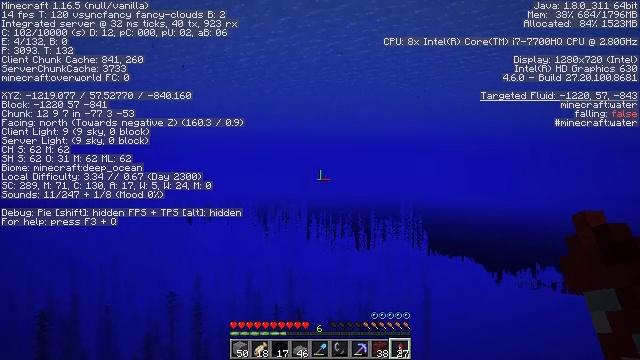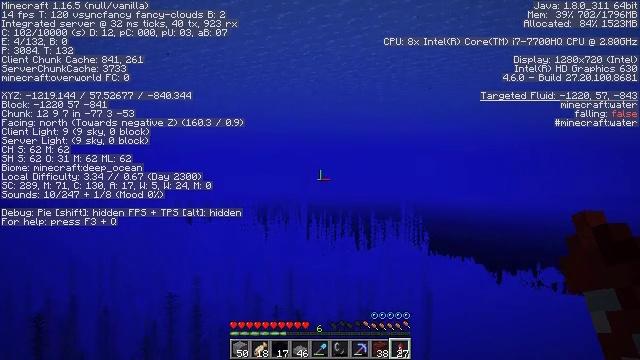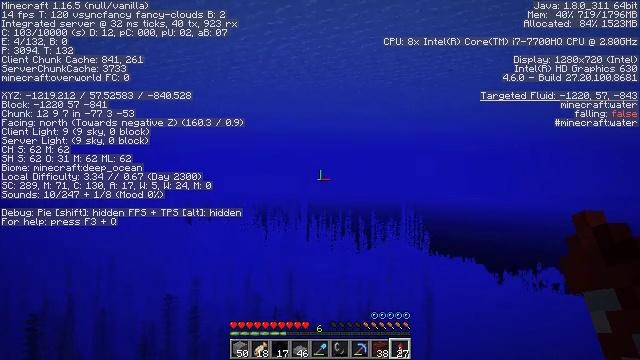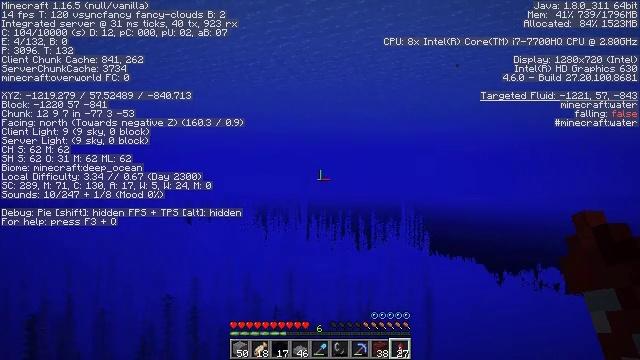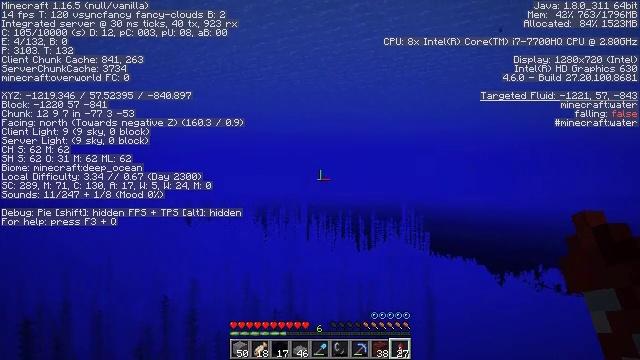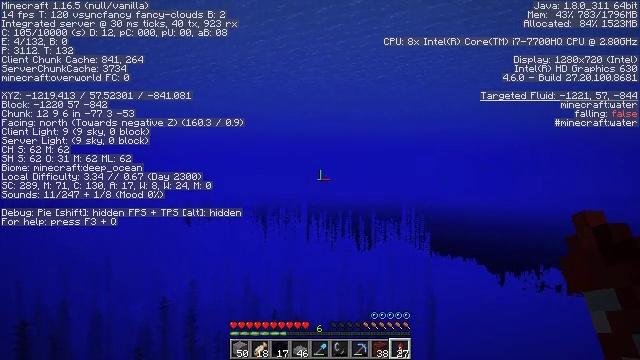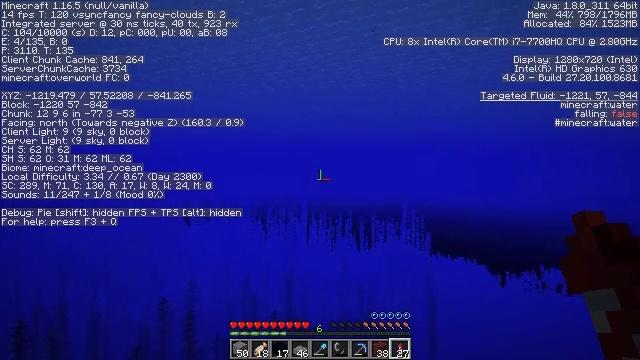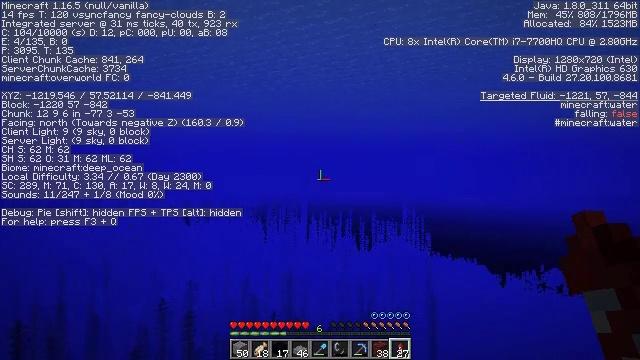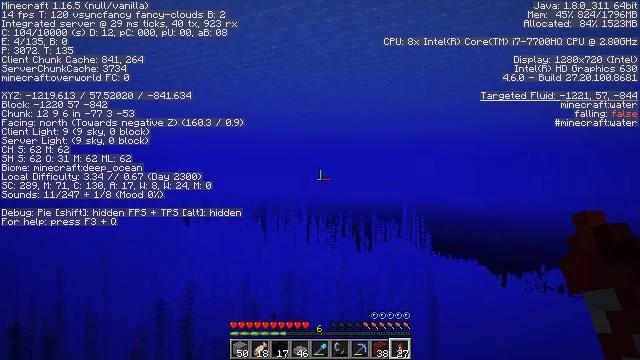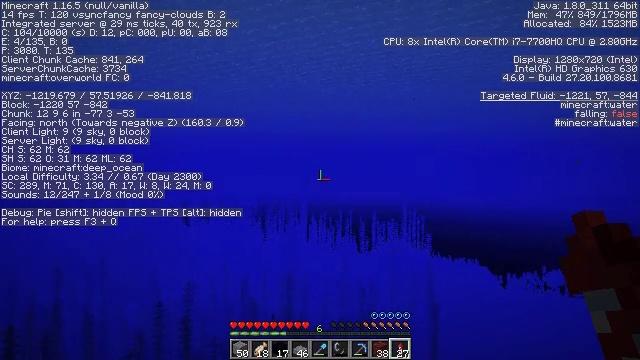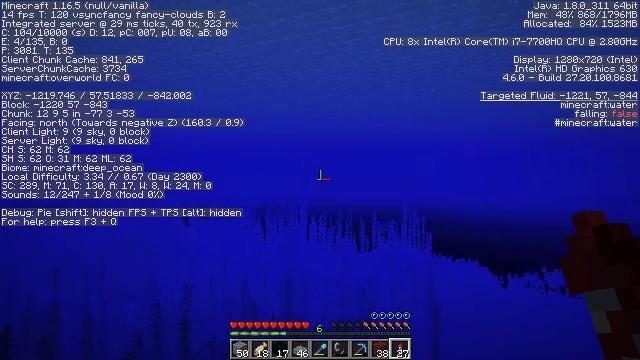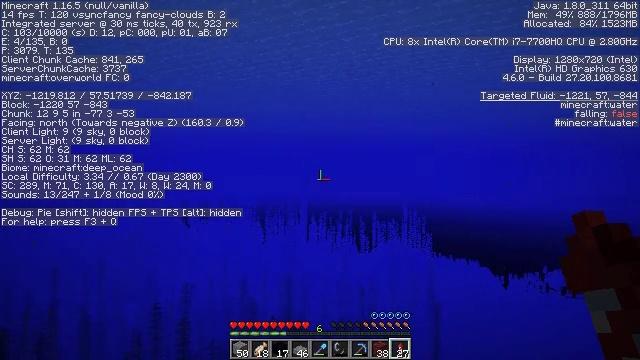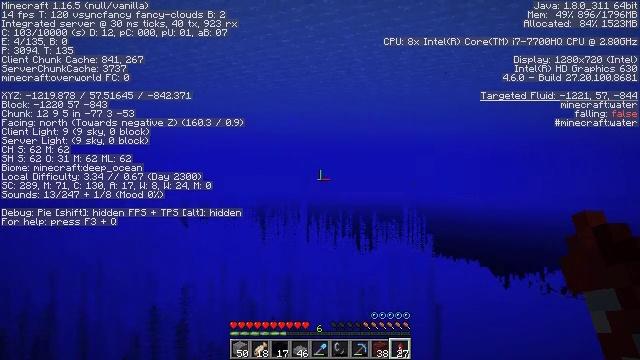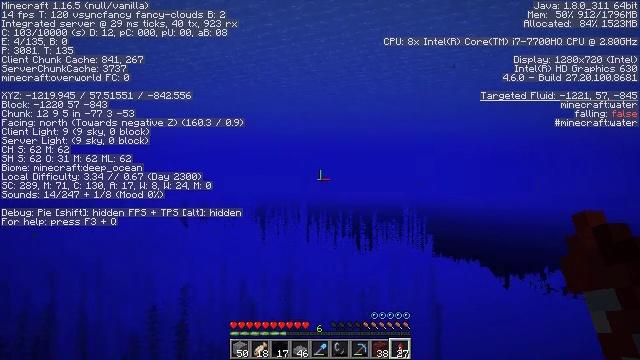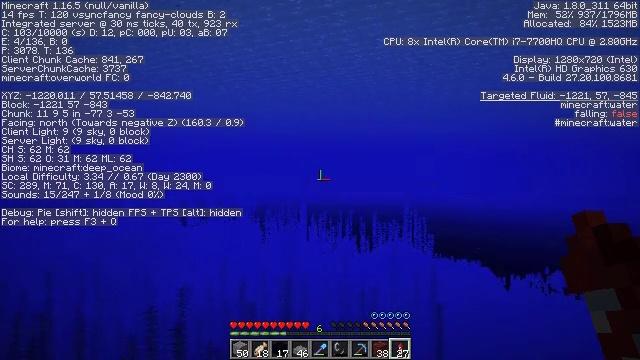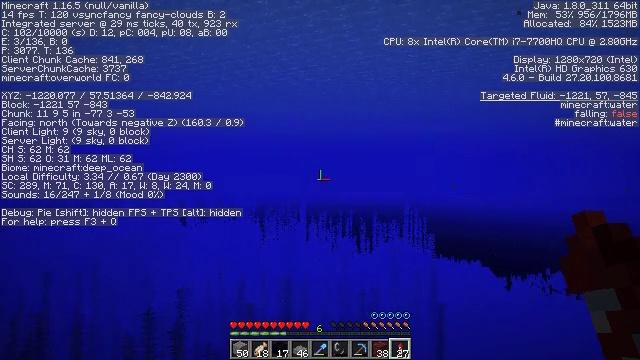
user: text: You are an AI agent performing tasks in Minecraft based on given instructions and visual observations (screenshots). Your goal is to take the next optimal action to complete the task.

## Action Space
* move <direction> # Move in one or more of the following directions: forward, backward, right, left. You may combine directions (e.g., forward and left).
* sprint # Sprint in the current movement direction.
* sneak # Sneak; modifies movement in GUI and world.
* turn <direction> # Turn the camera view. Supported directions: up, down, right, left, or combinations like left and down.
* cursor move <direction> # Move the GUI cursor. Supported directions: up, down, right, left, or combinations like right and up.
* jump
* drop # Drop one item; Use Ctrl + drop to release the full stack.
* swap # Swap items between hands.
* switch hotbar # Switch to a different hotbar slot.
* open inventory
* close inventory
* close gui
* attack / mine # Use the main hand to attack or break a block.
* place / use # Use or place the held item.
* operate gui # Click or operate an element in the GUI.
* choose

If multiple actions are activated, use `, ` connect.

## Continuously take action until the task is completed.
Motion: motion action
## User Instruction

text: Gather black concrete powder from the ground.
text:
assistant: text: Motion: move forward
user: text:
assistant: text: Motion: move forward
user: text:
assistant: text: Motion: move forward
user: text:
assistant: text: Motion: move forward
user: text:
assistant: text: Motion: move forward
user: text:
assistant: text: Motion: move forward
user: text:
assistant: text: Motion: move forward
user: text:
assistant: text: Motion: move forward
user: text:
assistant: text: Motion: move forward
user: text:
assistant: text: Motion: move forward
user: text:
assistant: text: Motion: move forward
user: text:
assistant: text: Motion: move forward
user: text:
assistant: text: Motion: move forward
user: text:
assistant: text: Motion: move forward
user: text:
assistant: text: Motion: move forward
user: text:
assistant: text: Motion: move forward
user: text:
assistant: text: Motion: move forward
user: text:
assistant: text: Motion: move forward
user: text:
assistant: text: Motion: move forward
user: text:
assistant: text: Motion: move forward
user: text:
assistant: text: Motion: move forward
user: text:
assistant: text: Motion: move forward
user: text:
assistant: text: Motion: move forward
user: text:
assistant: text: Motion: move forward
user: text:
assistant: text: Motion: move forward
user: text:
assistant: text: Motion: move forward
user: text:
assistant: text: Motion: move forward
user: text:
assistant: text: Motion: move forward
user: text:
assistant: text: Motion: move forward
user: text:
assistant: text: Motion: move forward